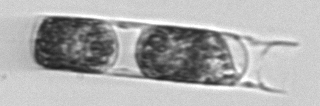
Label: Hemiaulus